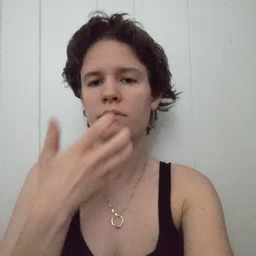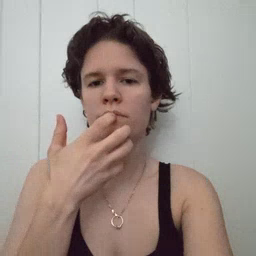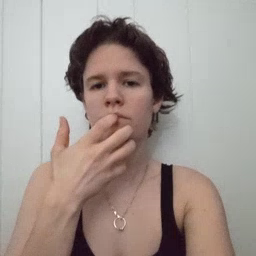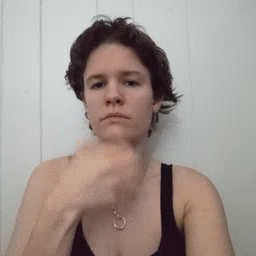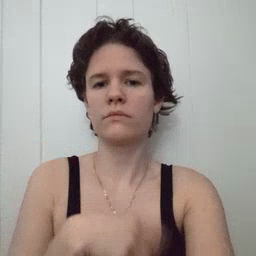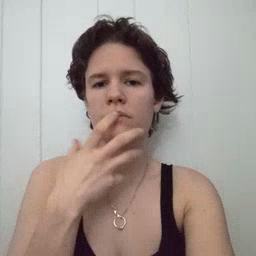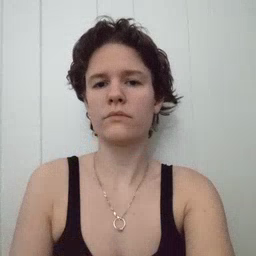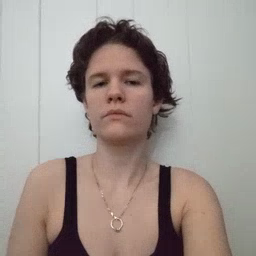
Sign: hot